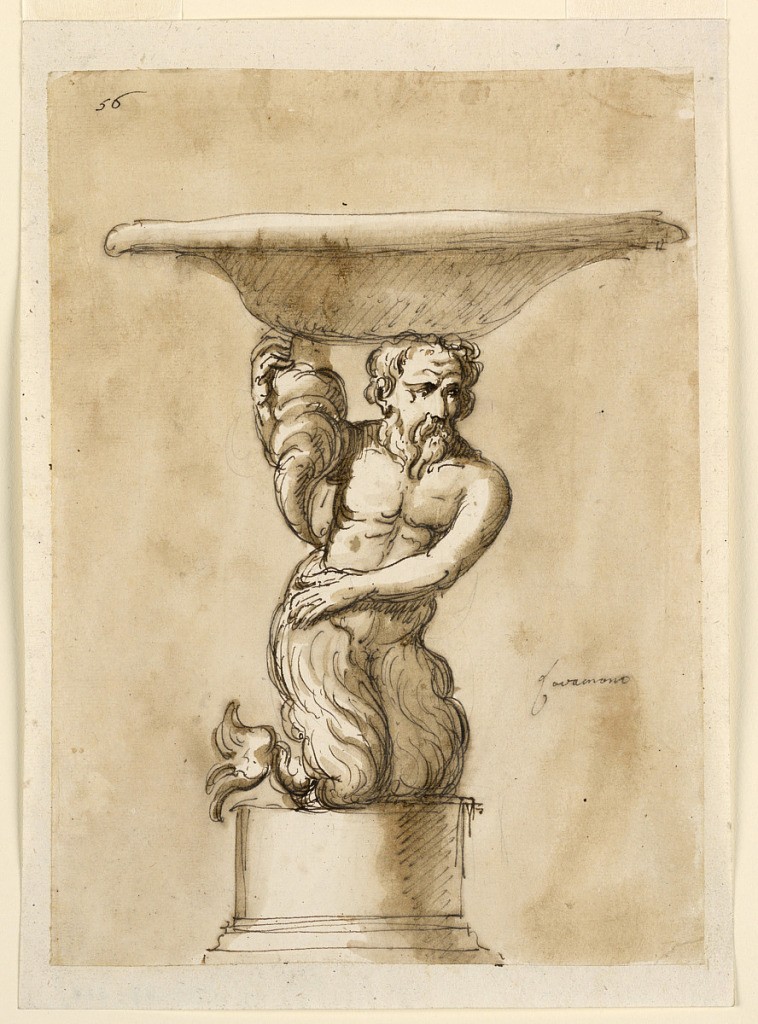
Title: Design for a Lavamano
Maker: Giuseppe Barberi, Italian, 1746–1809
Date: late 18th–early 19th century
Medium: Pen and brown ink, brush and brown wash, graphite on off-white laid paper, lined
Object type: Drawing
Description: Design for a lavamano (bowl for washing hands). Atop an Etruscan column base, a fish-tailed sea god crouches below the weight of a wide-brimmed bowl.